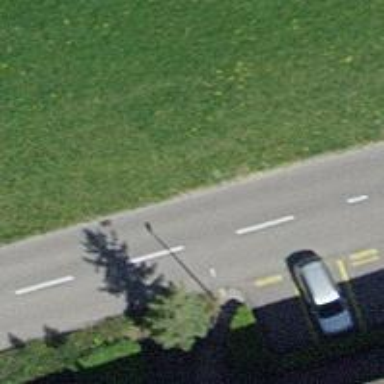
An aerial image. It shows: Residential road with asphalt surface.